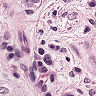
Metastatic tissue present: yes